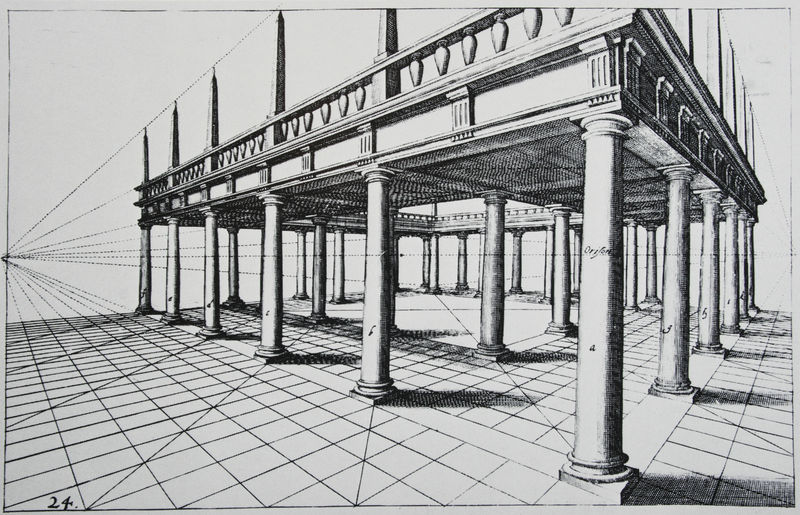
Titel: Tafel 24 in "Perspectiva"
Künstler: Jan Vredeman de Vries
Institution: (Seriendruck)
Schlagwörter: säule, säulen, zeichnung, gebäude, architektur, brüstung, perspektive, fussboden, antike, linie, entwurf